Aerial crown-view tile of a tropical tree (Barro Colorado Island, Panama), acquired 20241112:
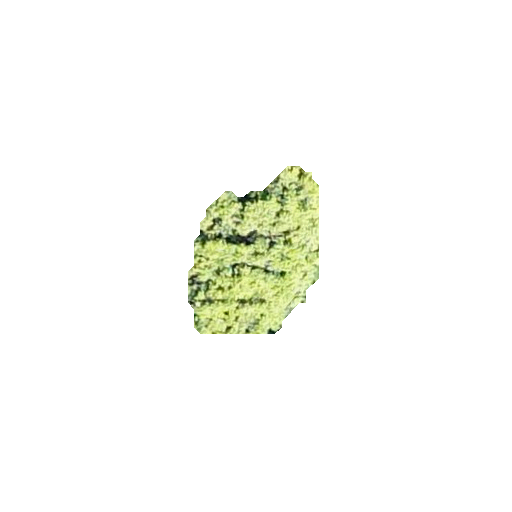
Species: Protium stevensonii
GBIF accepted scientific name: Tetragastris panamensis
Crown area: 25.912 m²